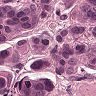
Metastatic tissue present: yes